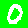
Digit: 0